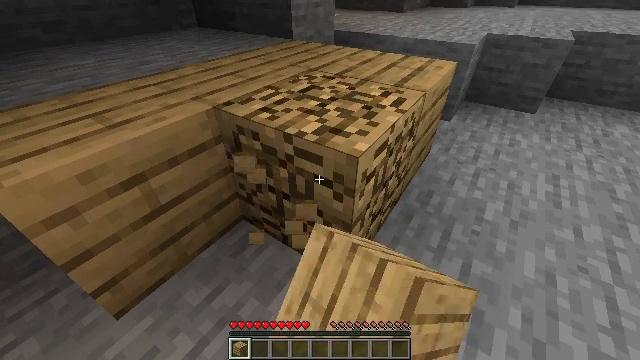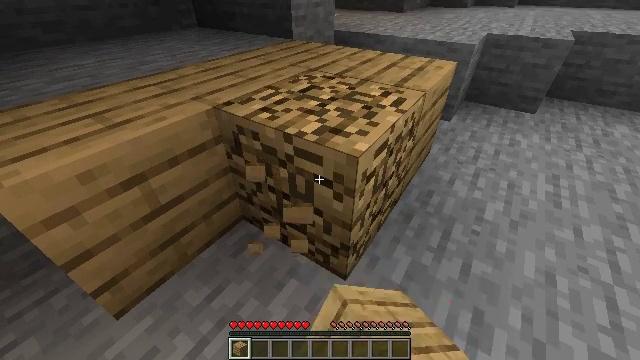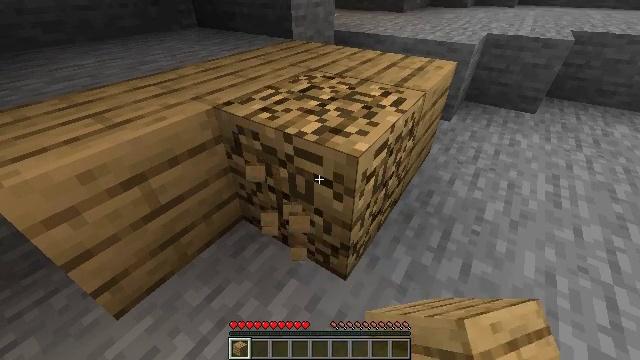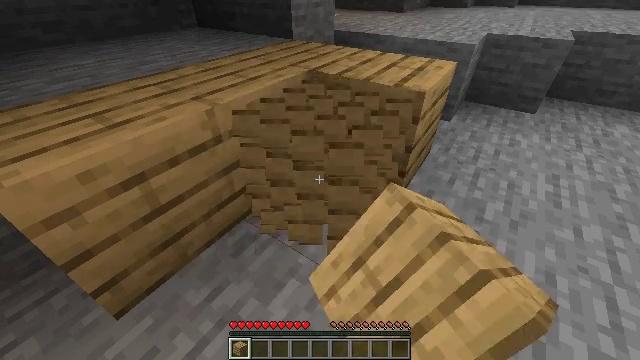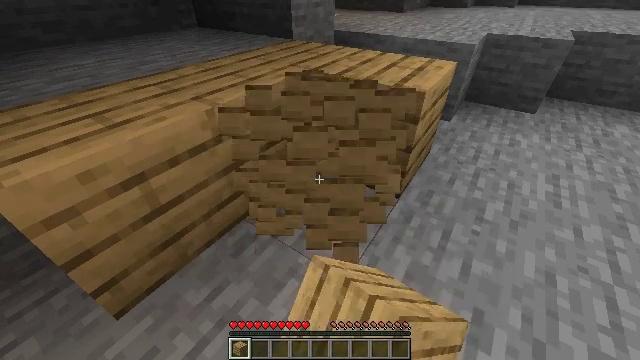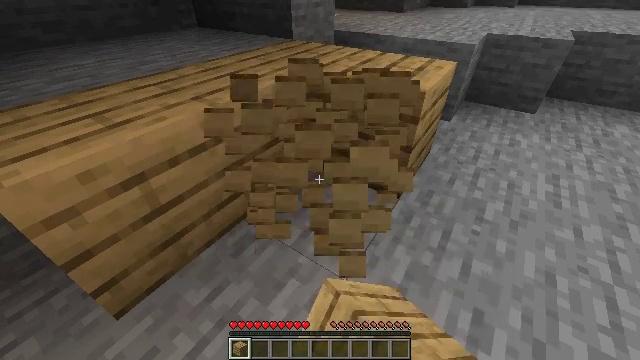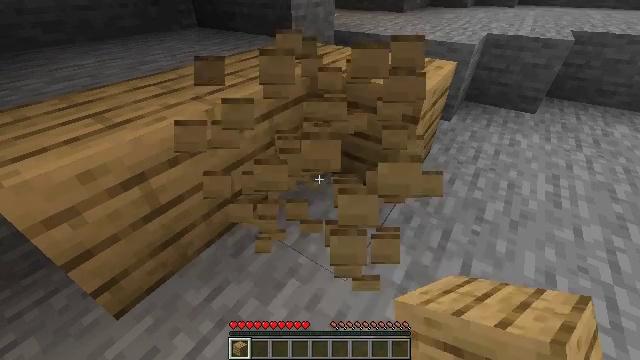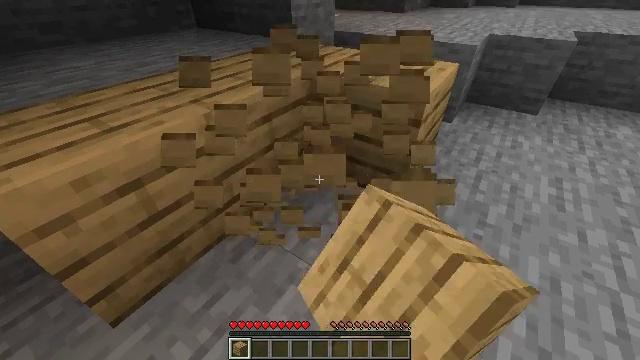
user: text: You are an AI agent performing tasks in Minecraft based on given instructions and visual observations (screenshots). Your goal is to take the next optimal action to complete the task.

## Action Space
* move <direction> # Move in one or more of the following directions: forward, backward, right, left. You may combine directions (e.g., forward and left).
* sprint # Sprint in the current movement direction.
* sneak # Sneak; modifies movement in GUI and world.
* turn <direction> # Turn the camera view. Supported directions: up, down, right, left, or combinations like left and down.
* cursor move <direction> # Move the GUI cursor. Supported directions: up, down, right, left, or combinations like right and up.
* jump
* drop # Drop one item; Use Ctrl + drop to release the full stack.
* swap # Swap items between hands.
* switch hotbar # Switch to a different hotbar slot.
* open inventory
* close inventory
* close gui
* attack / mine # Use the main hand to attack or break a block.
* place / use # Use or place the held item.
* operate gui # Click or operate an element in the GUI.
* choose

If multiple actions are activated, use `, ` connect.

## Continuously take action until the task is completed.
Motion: motion action
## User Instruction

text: Break the existing planks.
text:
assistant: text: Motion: attack / mine
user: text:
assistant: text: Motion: attack / mine
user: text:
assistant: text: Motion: attack / mine
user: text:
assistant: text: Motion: attack / mine
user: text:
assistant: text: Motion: attack / mine
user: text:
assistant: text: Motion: attack / mine
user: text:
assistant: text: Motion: move forward, attack / mine
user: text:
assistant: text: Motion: attack / mine